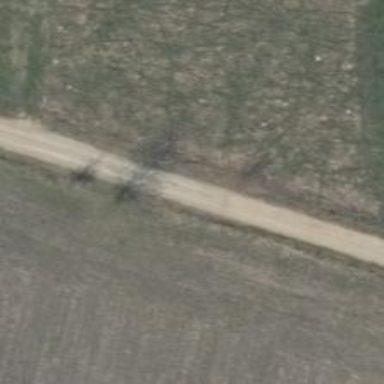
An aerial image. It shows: Unclassified road with gravel surface.